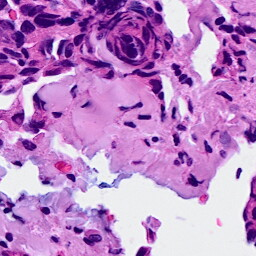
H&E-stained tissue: Breast